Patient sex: M
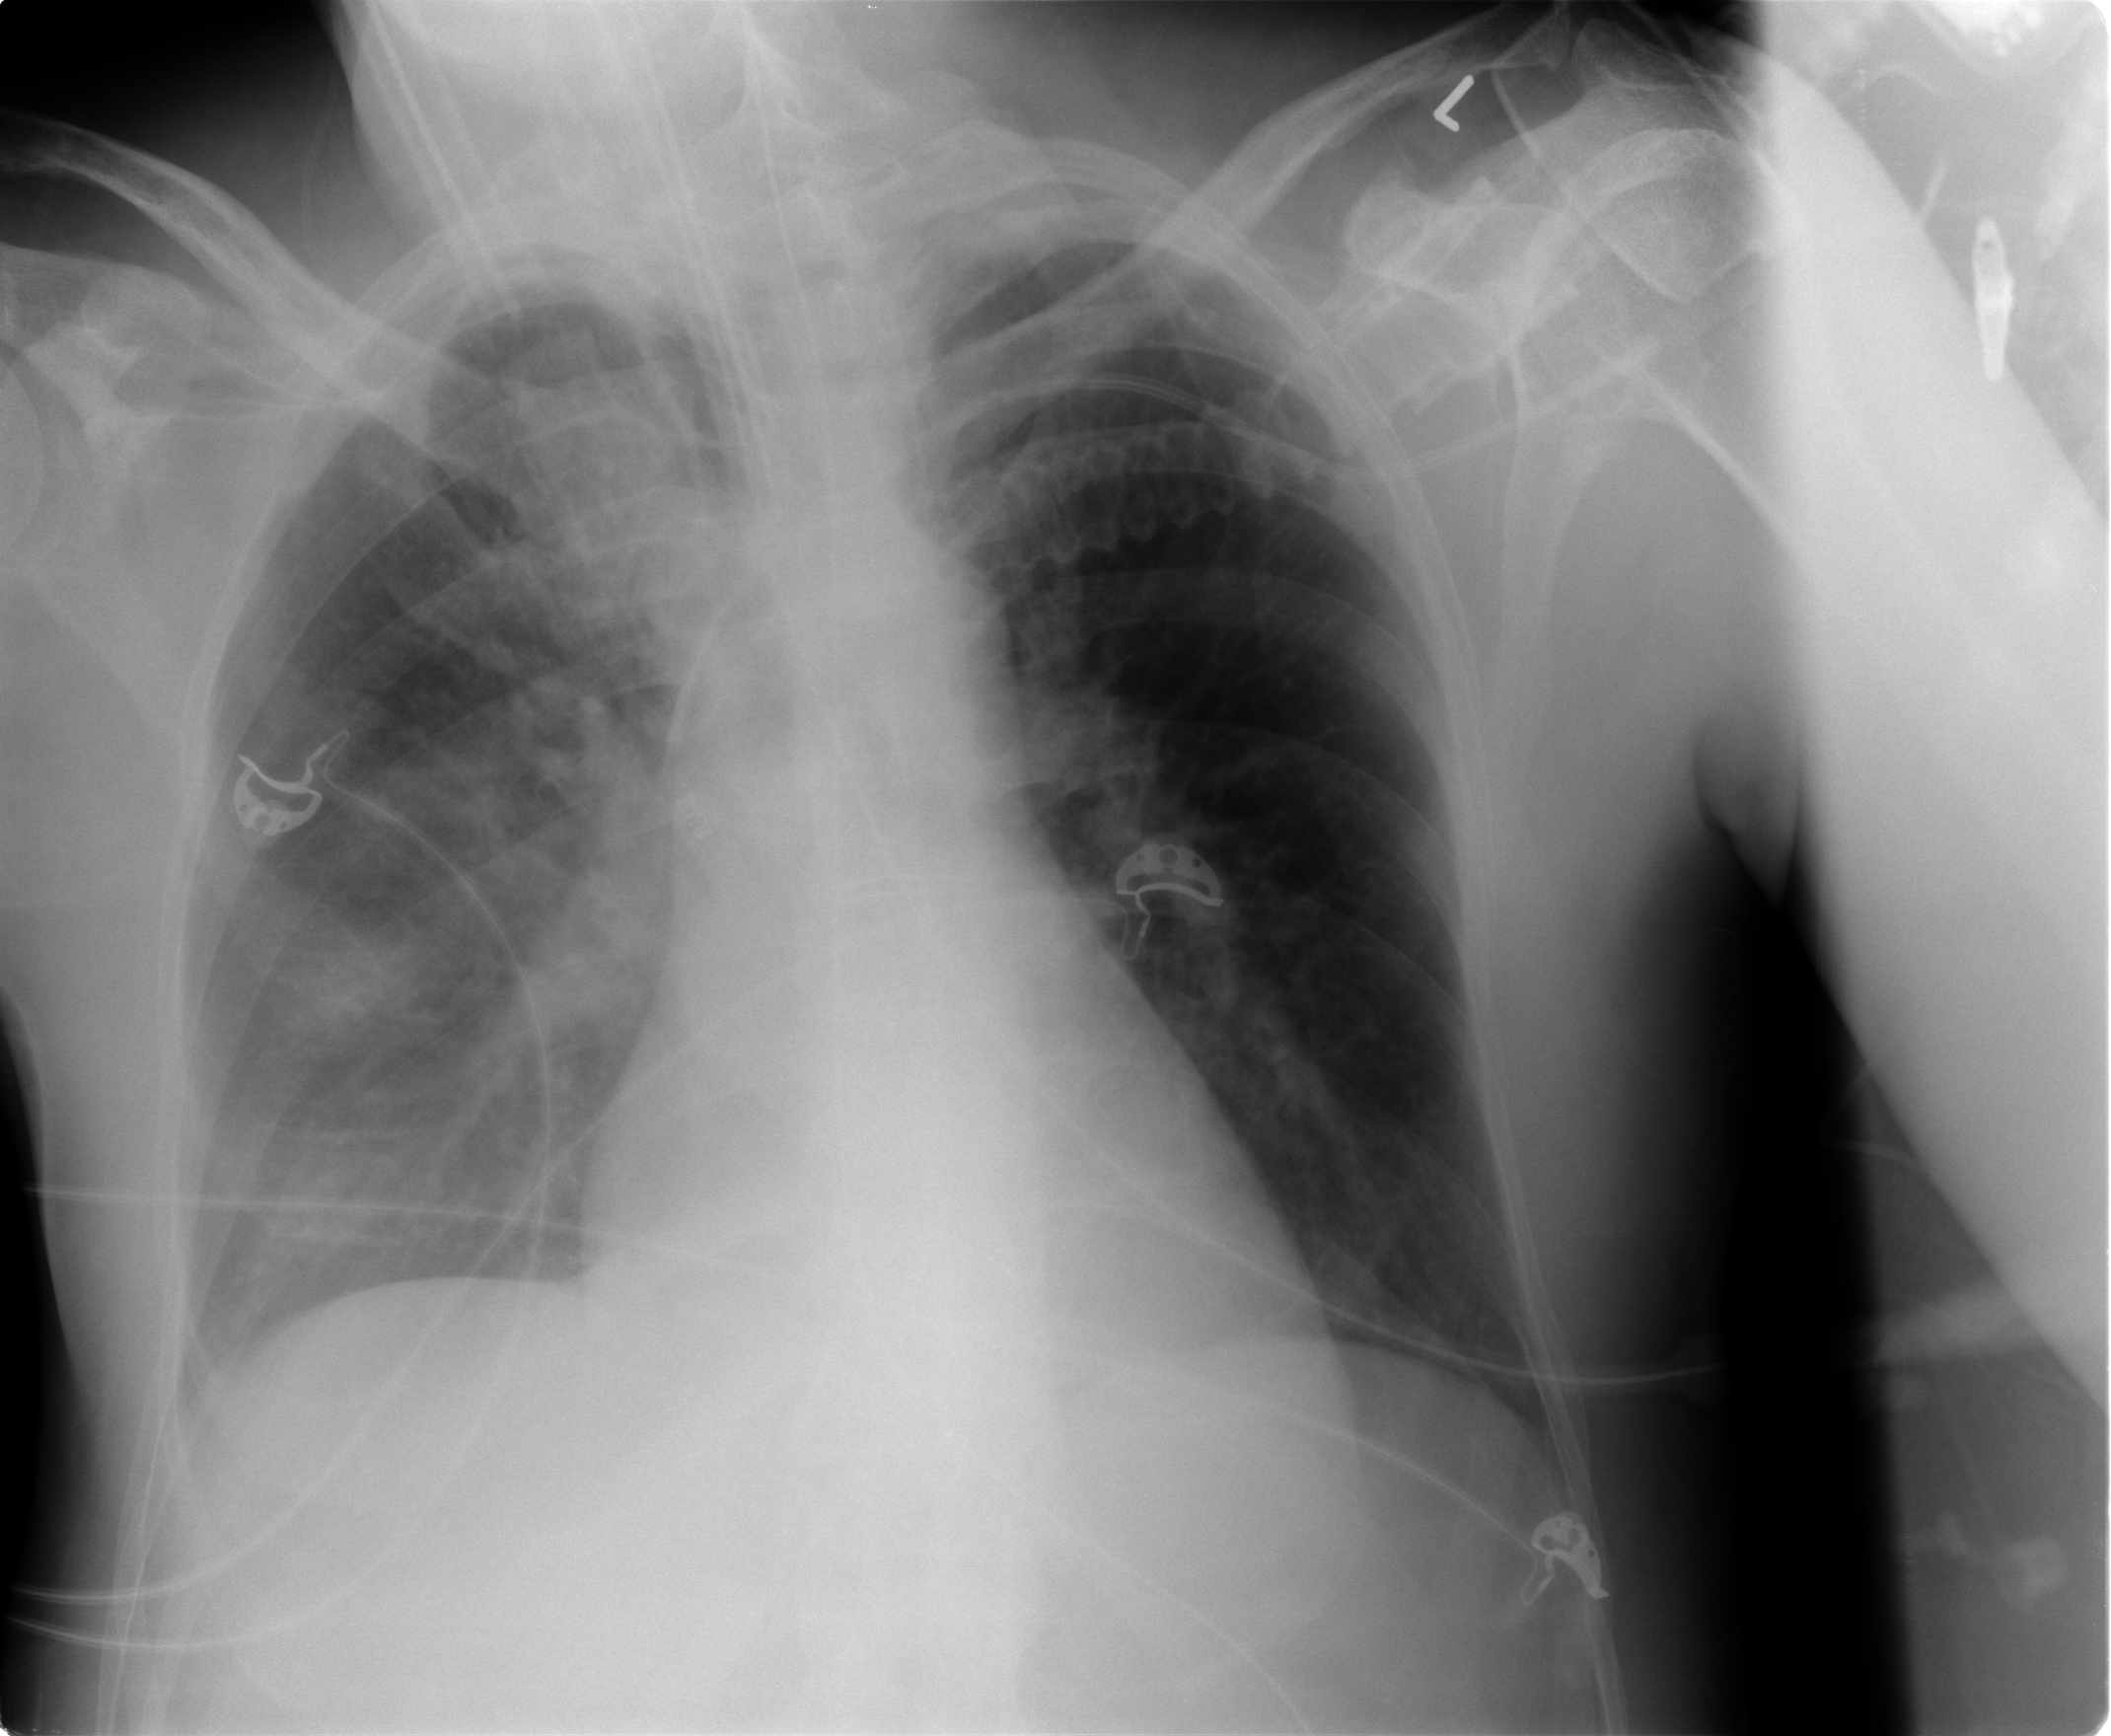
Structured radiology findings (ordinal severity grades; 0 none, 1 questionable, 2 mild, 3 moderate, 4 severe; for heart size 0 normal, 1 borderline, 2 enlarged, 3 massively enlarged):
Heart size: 0
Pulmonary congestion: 2
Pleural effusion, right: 2
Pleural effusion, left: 0
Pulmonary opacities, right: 3
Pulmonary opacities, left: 0
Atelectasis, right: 2
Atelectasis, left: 0